Interaction volume radius: 10 \u00c5
Interaction volume height: 25 \u00c5
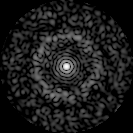
Disorder parameter: 0.8388